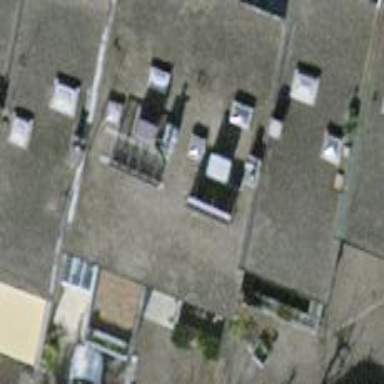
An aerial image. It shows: Terrace building.